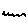
Label: zigzag